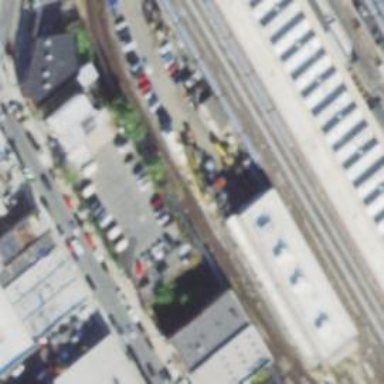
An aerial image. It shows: Electrified rail in service yard.